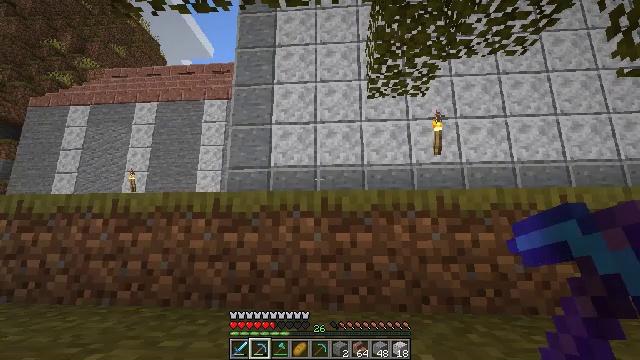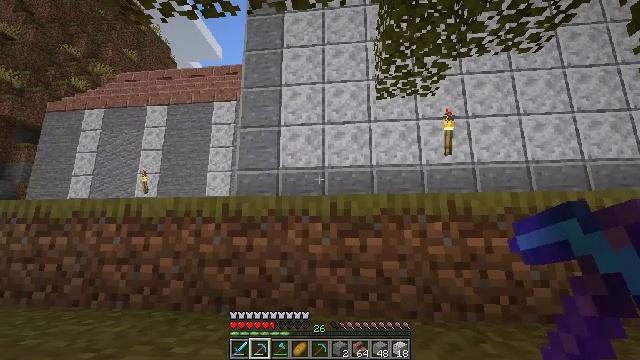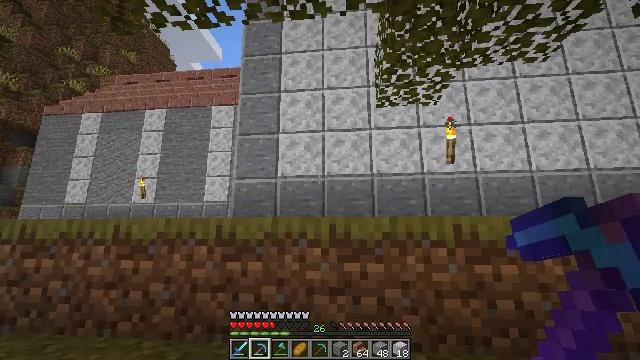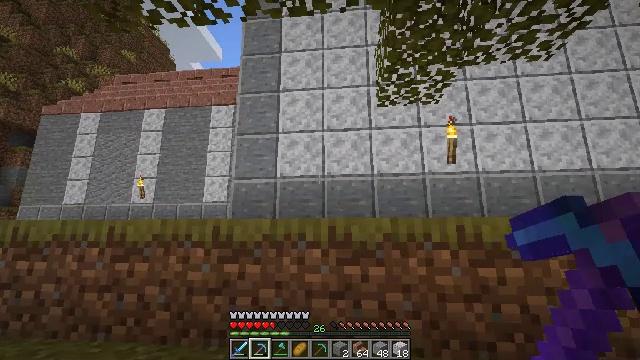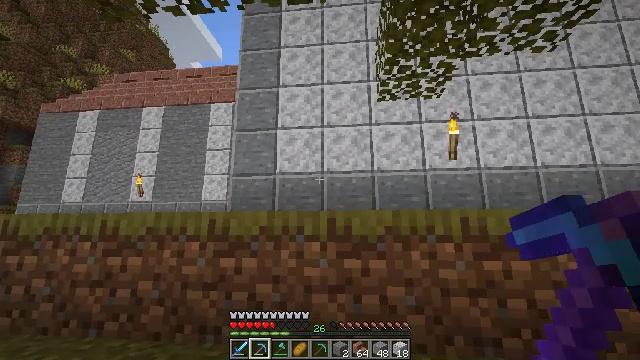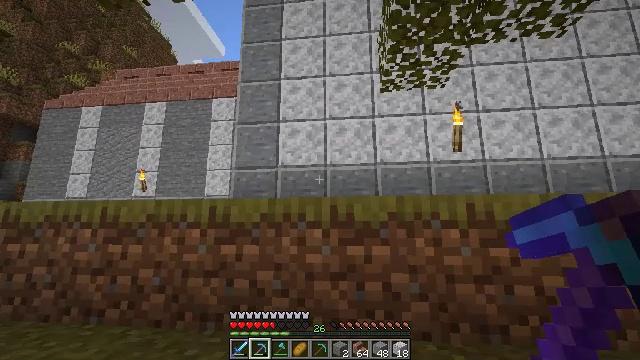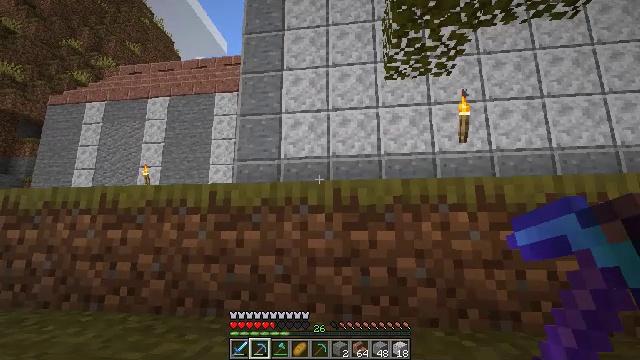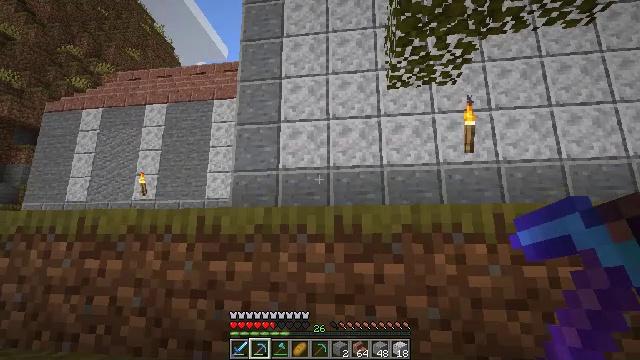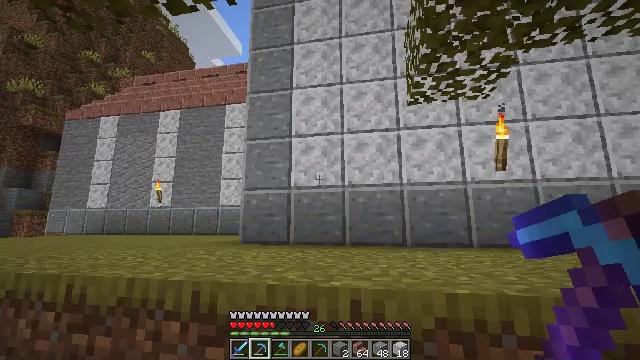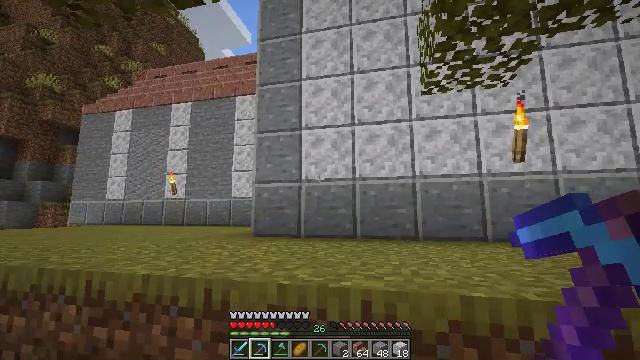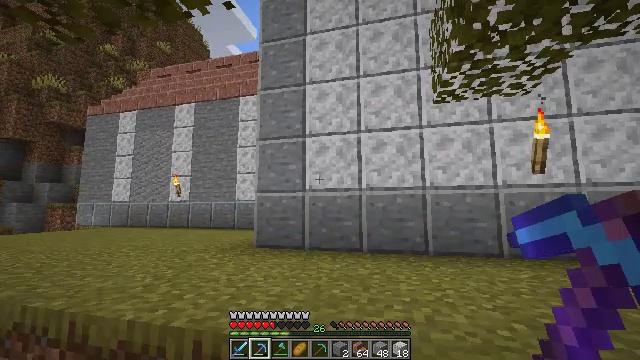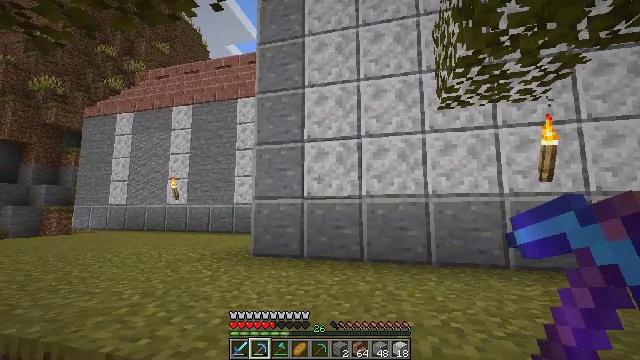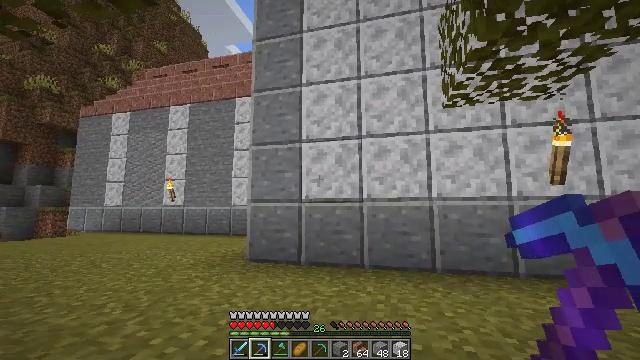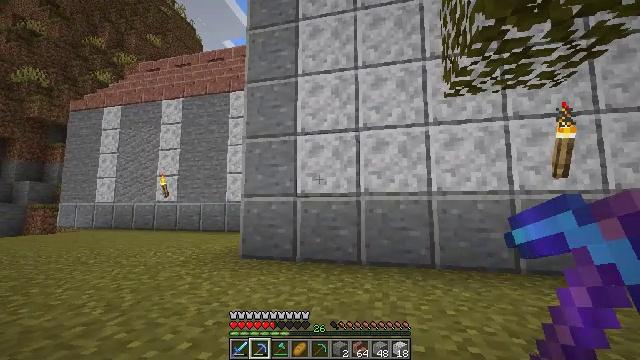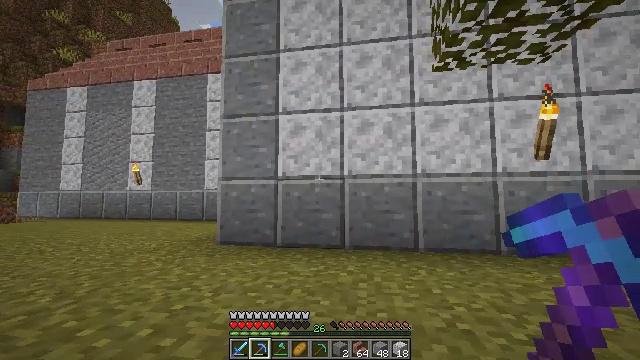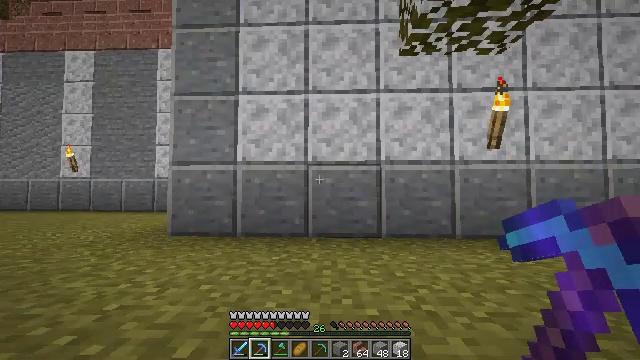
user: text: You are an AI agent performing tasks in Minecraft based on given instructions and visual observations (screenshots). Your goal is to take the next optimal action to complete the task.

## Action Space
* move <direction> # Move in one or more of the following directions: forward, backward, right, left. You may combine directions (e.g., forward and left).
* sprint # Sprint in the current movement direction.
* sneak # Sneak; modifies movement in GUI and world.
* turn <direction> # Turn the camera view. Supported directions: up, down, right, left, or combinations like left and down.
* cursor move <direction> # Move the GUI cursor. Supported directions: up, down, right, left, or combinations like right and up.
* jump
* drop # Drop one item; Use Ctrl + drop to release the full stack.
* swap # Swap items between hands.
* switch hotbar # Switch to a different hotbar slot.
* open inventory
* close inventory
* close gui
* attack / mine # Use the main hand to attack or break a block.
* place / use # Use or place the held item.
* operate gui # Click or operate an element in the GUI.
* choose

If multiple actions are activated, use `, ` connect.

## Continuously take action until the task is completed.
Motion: motion action
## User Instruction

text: Mine polished diorite for building materials.
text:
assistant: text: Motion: move forward, turn left, jump
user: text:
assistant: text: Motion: move forward
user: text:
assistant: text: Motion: move forward
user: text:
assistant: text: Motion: move forward
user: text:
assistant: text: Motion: move forward
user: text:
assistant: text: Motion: move forward, jump
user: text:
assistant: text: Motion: move forward, jump
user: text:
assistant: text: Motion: move forward, turn left and down, jump
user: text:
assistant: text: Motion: move forward, turn left and down, jump
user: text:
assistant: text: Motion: move forward, turn left and down
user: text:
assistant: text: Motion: move forward
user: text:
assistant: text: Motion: move forward
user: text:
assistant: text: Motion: move forward
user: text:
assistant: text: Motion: move forward, turn right and down
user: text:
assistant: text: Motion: move forward, turn right and down, jump
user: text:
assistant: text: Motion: move forward, turn right, jump
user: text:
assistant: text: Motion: move forward, jump
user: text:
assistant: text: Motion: move forward, jump
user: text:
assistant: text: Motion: move forward, jump
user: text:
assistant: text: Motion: move forward, turn right and down
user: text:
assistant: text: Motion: move forward, turn right and down
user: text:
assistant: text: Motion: move forward, turn right and down
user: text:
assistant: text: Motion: move forward
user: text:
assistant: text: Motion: no_op
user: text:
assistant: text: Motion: no_op
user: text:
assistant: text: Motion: move right
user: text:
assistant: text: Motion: move right
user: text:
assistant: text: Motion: move right
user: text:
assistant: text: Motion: no_op
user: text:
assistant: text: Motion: no_op